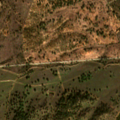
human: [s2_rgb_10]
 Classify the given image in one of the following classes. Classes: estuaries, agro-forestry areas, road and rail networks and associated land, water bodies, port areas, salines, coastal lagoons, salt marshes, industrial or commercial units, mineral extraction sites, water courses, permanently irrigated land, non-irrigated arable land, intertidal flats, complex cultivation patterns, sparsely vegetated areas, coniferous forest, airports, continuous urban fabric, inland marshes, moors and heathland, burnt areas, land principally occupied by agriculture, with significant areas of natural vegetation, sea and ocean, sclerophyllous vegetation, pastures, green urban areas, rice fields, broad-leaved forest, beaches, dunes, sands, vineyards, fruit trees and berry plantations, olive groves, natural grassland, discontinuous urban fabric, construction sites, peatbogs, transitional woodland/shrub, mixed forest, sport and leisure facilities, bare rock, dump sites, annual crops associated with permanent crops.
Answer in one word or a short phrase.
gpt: non-irrigated arable land, agro-forestry areas, broad-leaved forest, transitional woodland/shrub